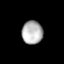
Tissue: lung
Cell type: Epithelial cells
Senescence score: 0.5552
Nuclear area (px): 473
Mean DAPI intensity: 180.07